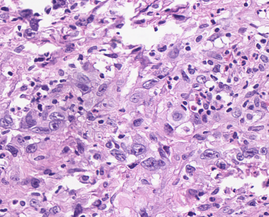
Tumor epithelial tissue: yes
Tumor-associated stroma tissue: yes
Normal tissue: no